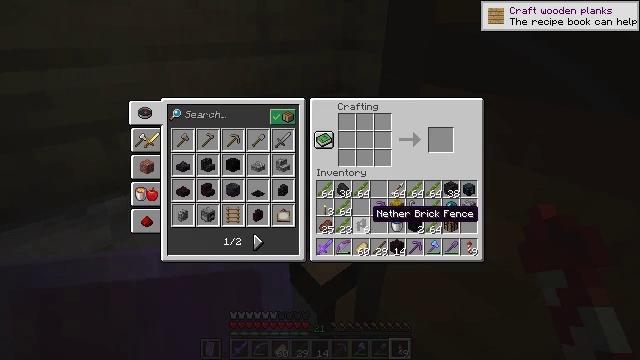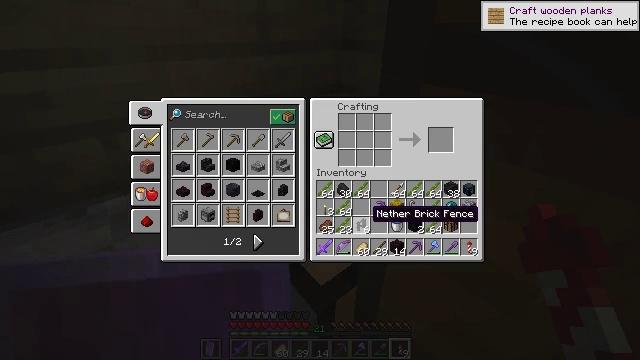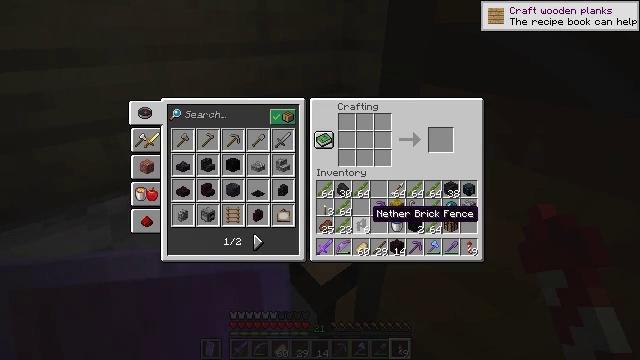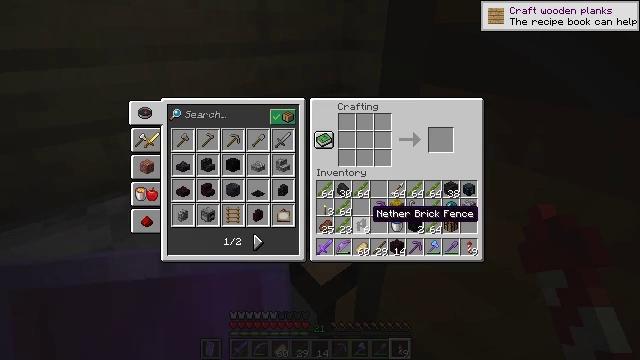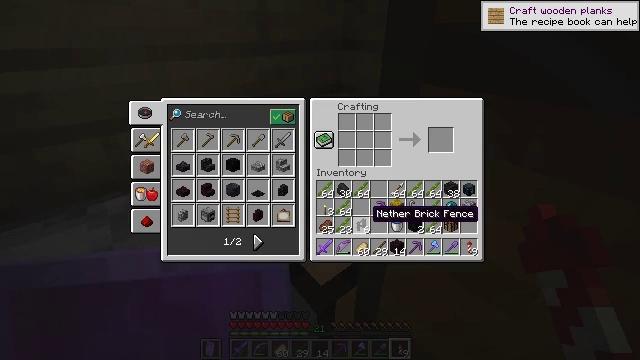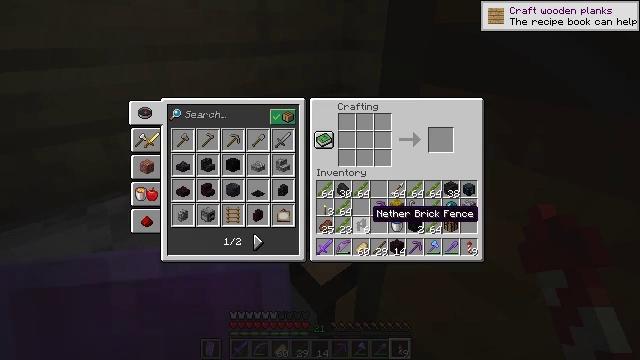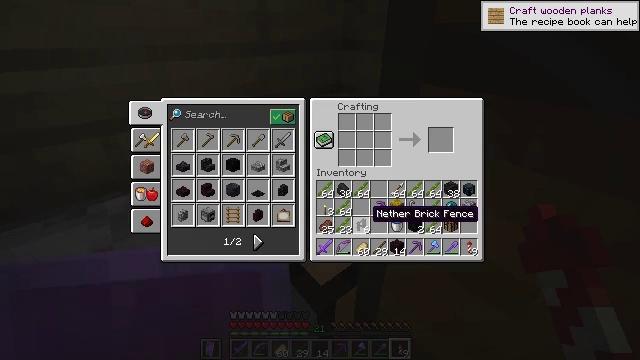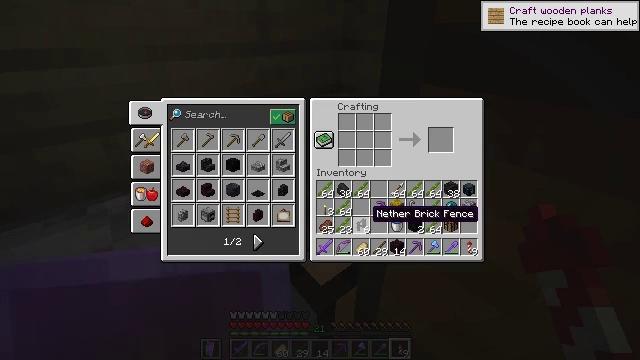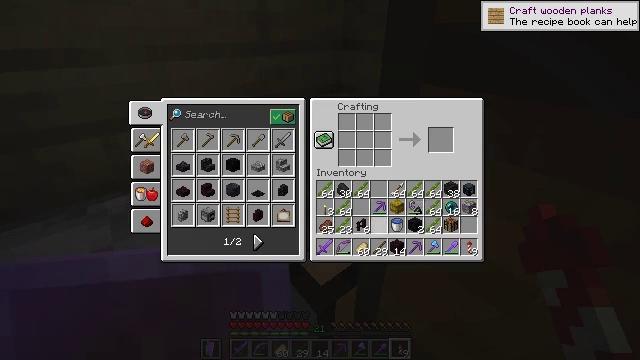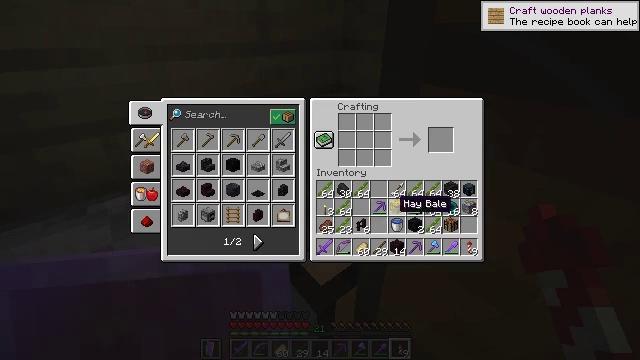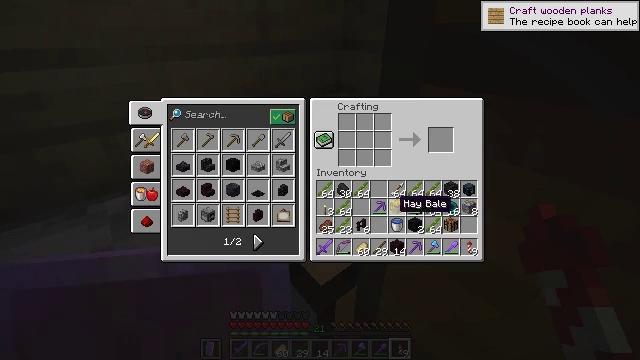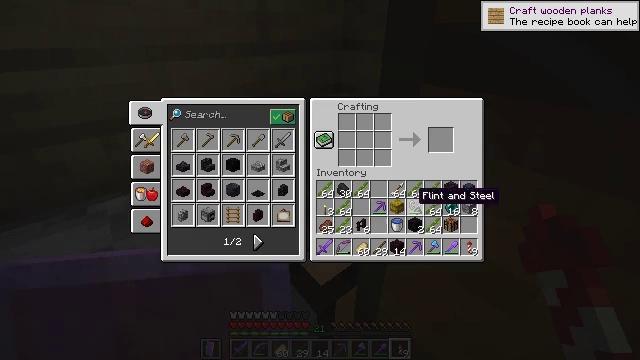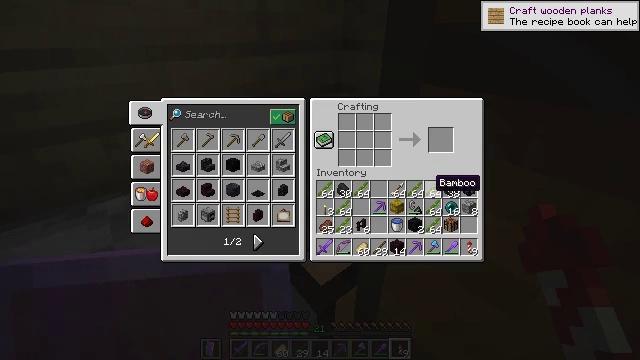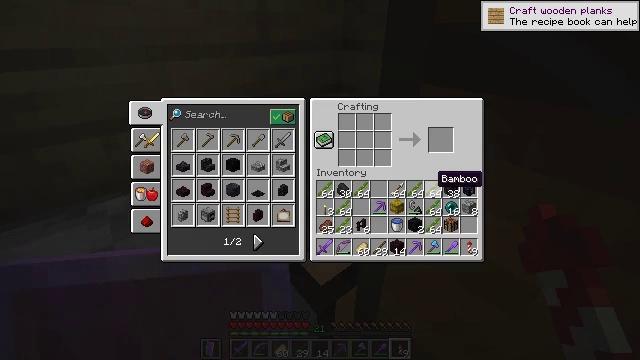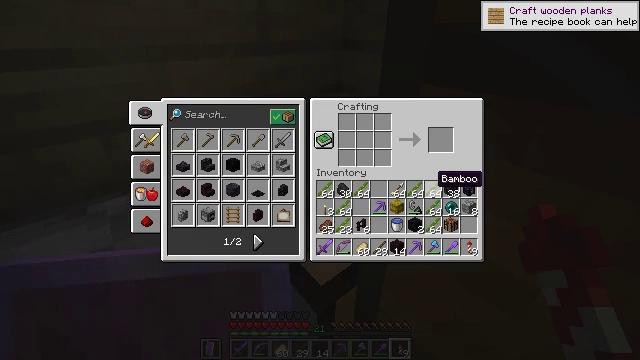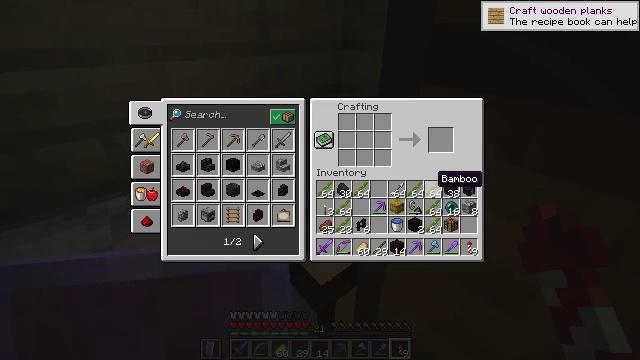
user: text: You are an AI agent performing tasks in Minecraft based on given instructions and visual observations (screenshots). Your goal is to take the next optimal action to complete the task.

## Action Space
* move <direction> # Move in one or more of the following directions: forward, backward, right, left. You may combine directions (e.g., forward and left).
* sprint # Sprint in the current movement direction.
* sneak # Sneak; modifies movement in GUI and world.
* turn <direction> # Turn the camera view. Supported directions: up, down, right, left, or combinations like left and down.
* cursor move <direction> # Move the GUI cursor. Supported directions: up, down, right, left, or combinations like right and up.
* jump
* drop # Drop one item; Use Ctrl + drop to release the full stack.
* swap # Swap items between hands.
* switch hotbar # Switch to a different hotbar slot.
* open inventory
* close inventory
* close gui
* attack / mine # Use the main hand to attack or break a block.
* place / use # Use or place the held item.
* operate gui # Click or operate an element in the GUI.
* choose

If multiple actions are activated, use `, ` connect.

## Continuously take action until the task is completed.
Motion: motion action
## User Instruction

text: Use the furnace to smelt netherrack into nether brick.
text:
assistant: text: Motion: no_op
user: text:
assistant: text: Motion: no_op
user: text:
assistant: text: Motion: no_op
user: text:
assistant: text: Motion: no_op
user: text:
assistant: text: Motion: no_op
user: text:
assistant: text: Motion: no_op
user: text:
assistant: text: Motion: no_op
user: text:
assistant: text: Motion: no_op
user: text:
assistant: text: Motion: turn right and up
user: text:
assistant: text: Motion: no_op
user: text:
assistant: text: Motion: turn right and up
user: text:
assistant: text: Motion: turn right and up
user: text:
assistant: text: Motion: no_op
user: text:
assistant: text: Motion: no_op
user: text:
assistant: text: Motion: no_op
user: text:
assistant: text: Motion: no_op
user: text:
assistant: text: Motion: no_op
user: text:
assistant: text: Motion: no_op
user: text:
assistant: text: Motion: no_op
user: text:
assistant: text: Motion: no_op
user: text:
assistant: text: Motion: no_op
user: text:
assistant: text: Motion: no_op
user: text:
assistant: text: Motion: no_op
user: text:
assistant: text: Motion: no_op
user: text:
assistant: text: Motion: no_op
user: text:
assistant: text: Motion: no_op
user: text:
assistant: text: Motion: no_op
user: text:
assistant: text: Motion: no_op
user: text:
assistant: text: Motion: no_op
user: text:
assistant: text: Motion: no_op